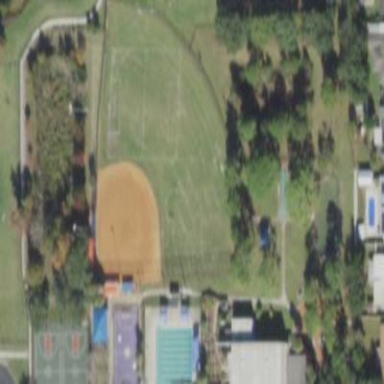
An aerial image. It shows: Baseball pitch for leisure and sports activities.